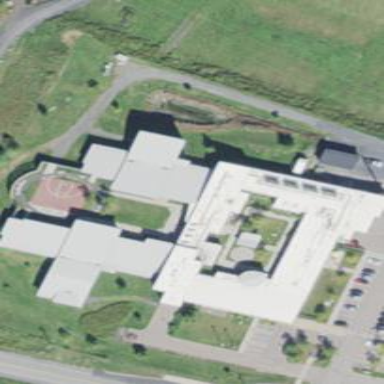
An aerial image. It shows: Healthcare facility identified as hospital.